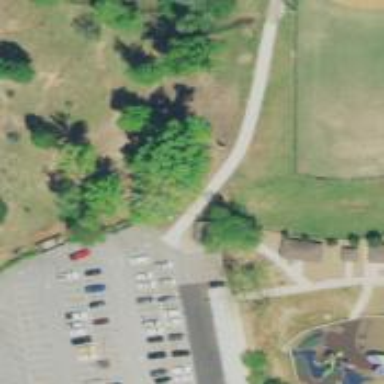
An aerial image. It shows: Disc golf hole.